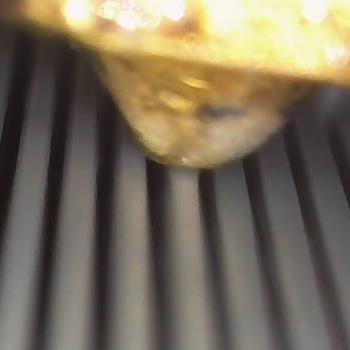
Flow rate: 61%